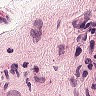
Metastatic tissue present: no